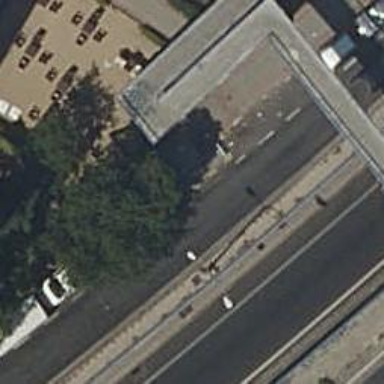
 serving as platform for public transportation."